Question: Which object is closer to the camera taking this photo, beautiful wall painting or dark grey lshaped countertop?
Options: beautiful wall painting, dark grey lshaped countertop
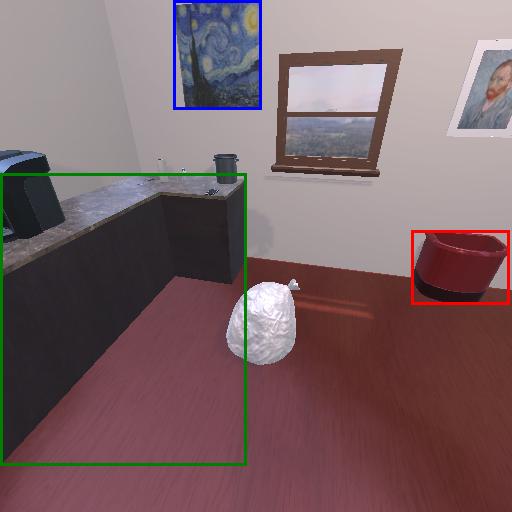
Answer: beautiful wall painting